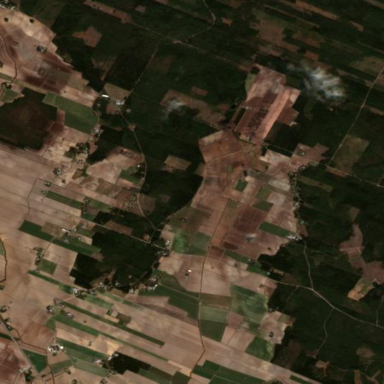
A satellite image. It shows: Picturesque farmland scene.